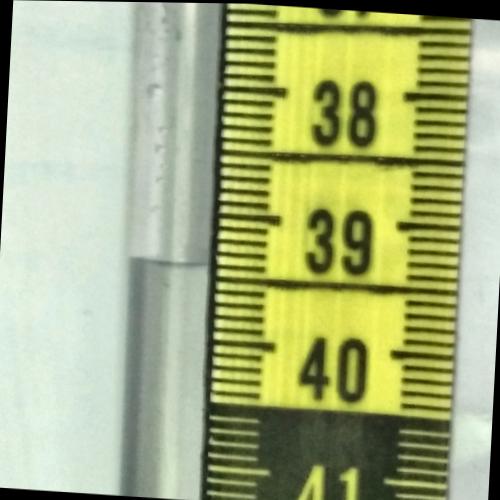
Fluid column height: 39.4 cm